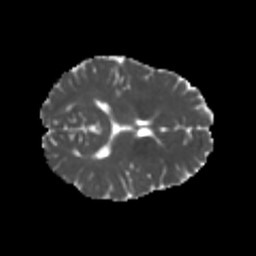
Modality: MD
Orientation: axial
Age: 21
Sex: female
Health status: healthy
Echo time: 0.074 s